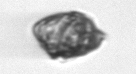
Label: Kryptoperidinium_triquetrum